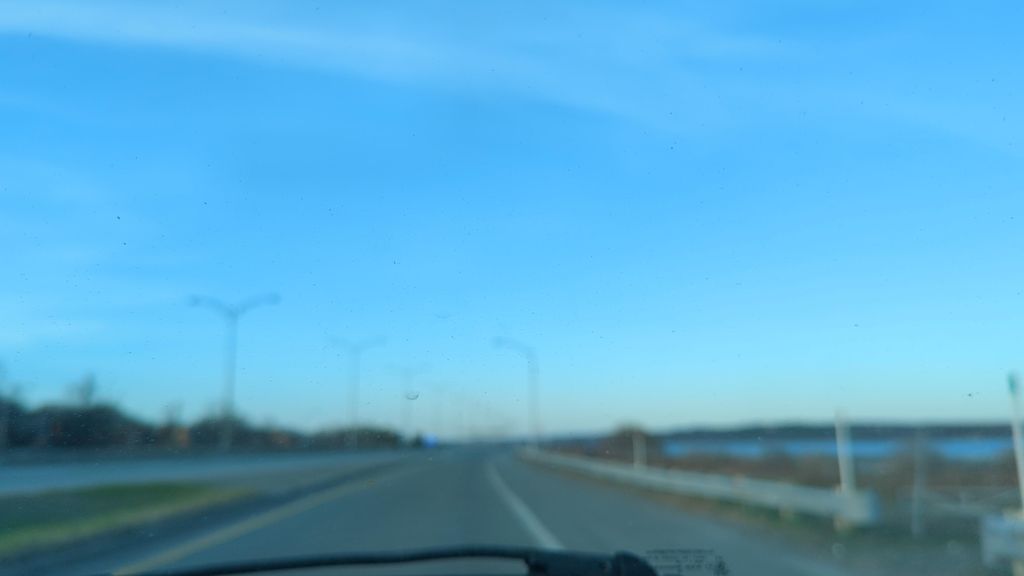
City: quebec_city